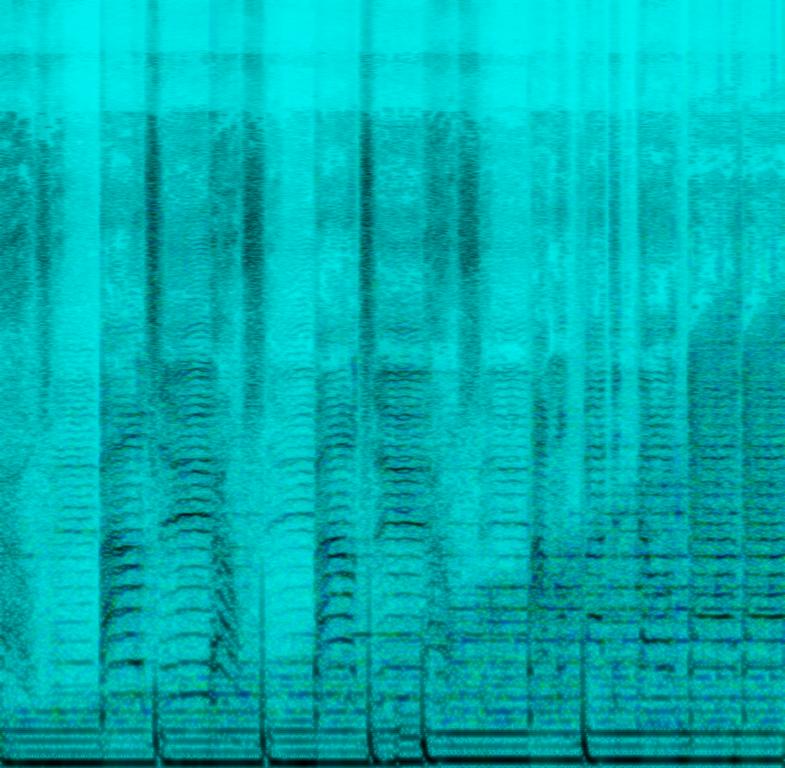
A male vocalist sings this trippy Electronic song. The tempo is slow with synthesiser arrangement, digital drums and electronically articulated music. The song is catchy, youthful, enthusiastic, trippy, psychedelic , new age, and groovy. This song is an Electro -Hop/ Hip-Hop.